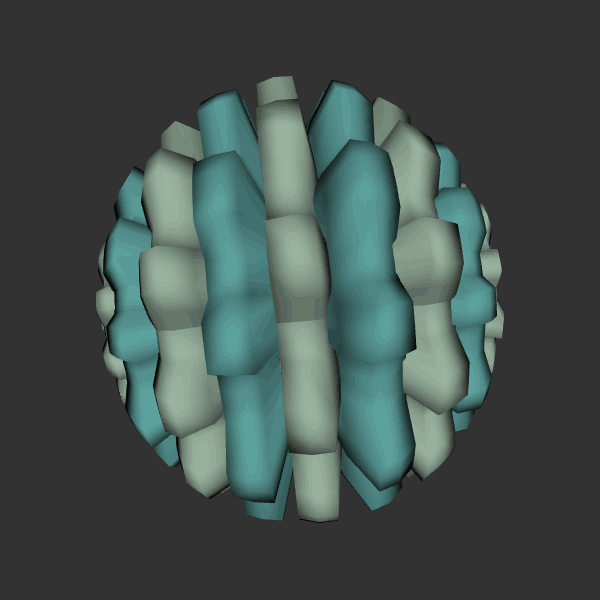
Background: dark